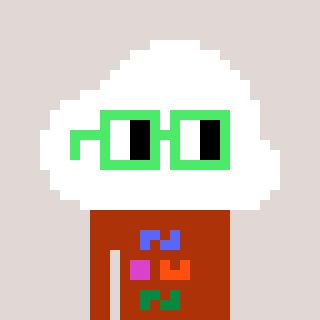
a pixel art character with square light green glasses, a cloud-shaped head and a hotbrown-colored body on a warm background